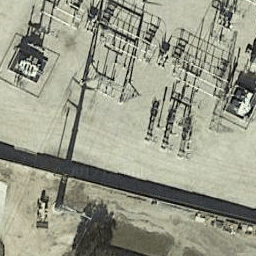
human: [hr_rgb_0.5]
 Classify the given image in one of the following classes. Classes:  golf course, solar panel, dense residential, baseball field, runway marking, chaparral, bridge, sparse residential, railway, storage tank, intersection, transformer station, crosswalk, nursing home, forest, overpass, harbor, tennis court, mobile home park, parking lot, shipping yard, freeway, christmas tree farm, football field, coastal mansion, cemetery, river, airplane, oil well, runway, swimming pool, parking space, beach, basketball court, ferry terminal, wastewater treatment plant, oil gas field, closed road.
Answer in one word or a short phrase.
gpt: transformer station